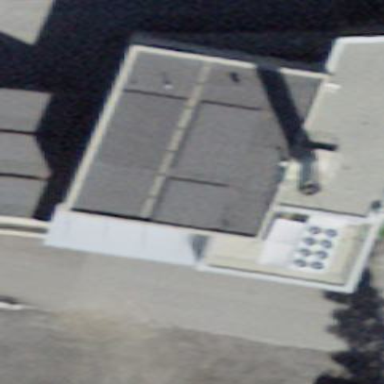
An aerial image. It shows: Industrial building.